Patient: sex M, age 69
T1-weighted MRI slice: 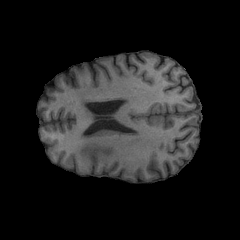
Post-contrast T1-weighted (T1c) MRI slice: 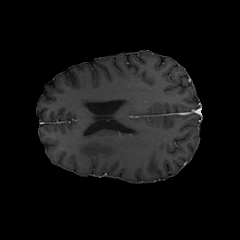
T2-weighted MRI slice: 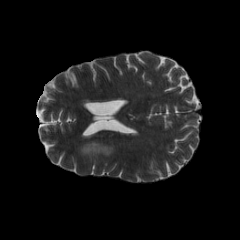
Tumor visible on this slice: yes
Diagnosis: Glioblastoma, IDH-wildtype
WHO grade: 4